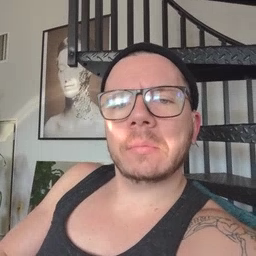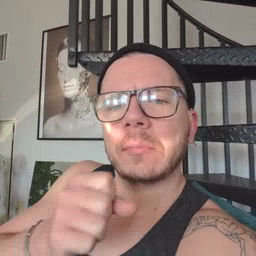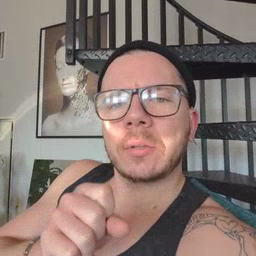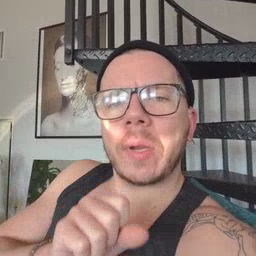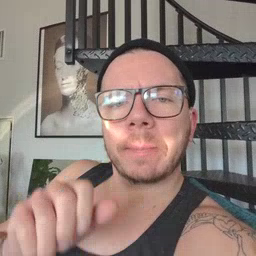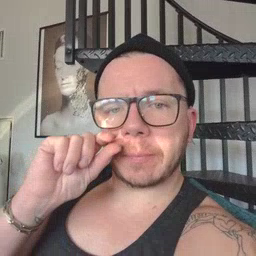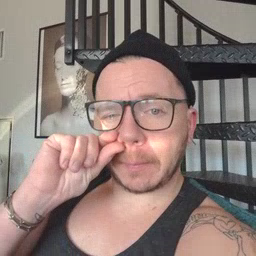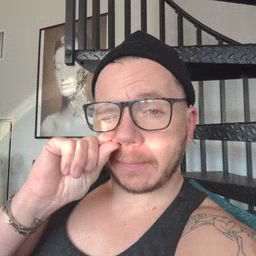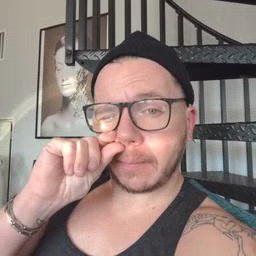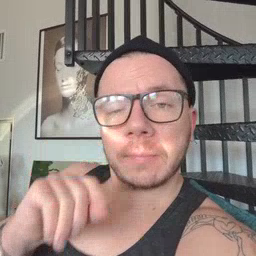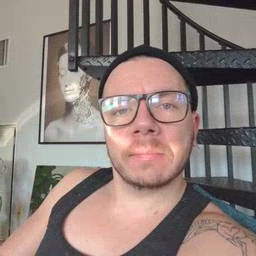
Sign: icecream